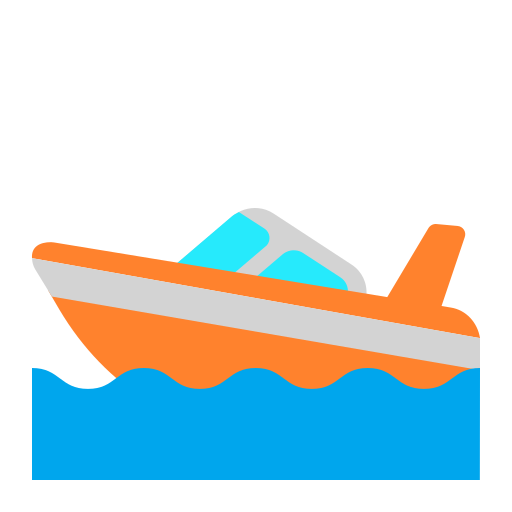
speedboat flat